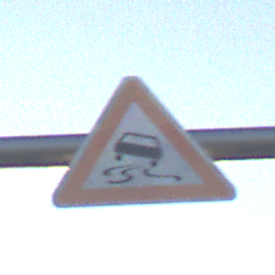
Verkehrszeichen: SchleuderOderRutschgefahr
Umgebung: Outdoor, RoadRail
Tageszeit: SunriseSunset
Wetter: Clear
Licht: Natural
Jahreszeit: NotSpecified
Kontrast: HighContrast